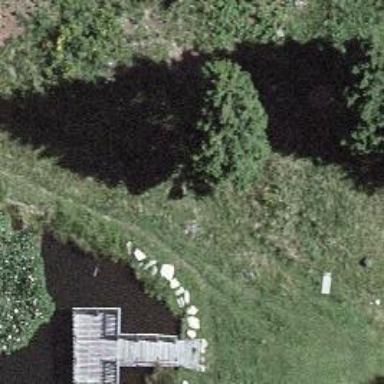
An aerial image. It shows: Path.